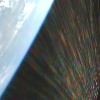
Label: sunburn